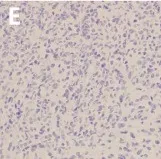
Hematoxylin-eosin and immunohistochemical staining of the tumor tissue. Positive expression of EMA, VIM, CD99, synaptophysin, and ,BRG1, respectively.
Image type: pathology (immunostaining)